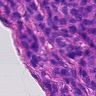
Metastatic tissue present: yes